Question: I have <URL> when I click on the image.
I need to get a new page by following link <URL>

you can see below code:
'''
<div class="box-1" style="direction: rtl;">
<a href="http://www.centerwow.com/main/portfolio/2/"><img class="alignnone size-full wp-image-322" title="Atr ldvgmA" src="http://www.centerwow.com/roei/22072012/orenram/wp-content/uploads/2012/10/page1-img3.jpg" alt="" width="219" height="124"></a> <a href="http://www.centerwow.com/main/portfolio/0/">example portfolio</a>
<span>just click here</span>
<p> some text</p>
</div>
'''
when I click on the image or 'HTML <a> Tag' I should go to other page but nothing happens.
the same code work in <URL>.
what should I do to make it work/go to other page.
many thanks.
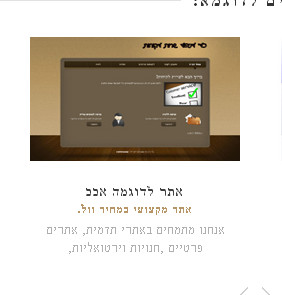
Answer: Look at "jquery.elastislide.js" file at line 92 (pointed in the below code):
'''
$.elastislide.defaults = {
speed : 450, // animation speed
easing : '', // animation easing effect
imageW : 190, // the images width
margin : 3, // image margin right
border : 0, // image border
minItems : 3, // the minimum number of items to show.
// when we resize the window, this will make sure minItems are always shown
// (unless of course minItems is higher than the total number of elements)
current : 0, // index of the current item
// when we resize the window, the carousel will make sure this item is visible
--> onClick : function() { return false; } // click item callback**
};
'''
just remove the "return false;" from this line